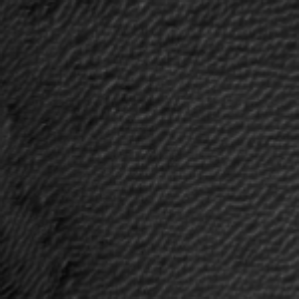
Label: frost